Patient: sex F, age 86
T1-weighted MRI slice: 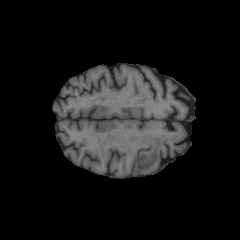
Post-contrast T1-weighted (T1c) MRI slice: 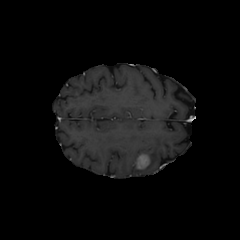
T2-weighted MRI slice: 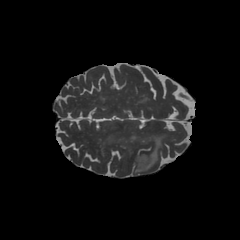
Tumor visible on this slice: yes
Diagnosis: Glioblastoma, IDH-wildtype
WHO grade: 4